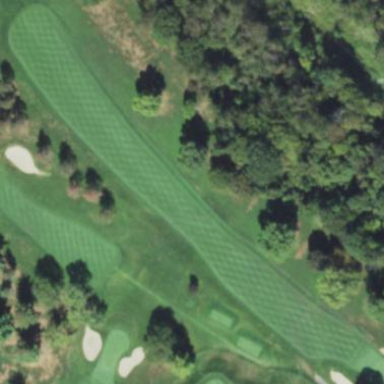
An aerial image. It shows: Scenic golf fairway.